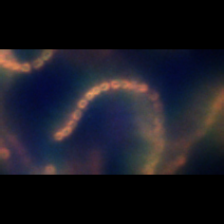
Taxon: Chaetoceros
Group: Diatoms